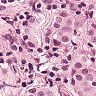
Metastatic tissue present: yes